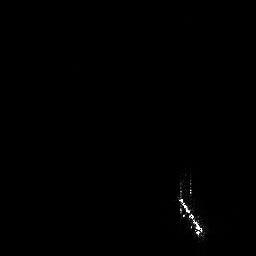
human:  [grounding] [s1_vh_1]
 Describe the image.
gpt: In the satellite image, there is  <ref>1 large ship </ref> <box>[[68, 66, 79, 93, 0]]</box> located at bottom right.